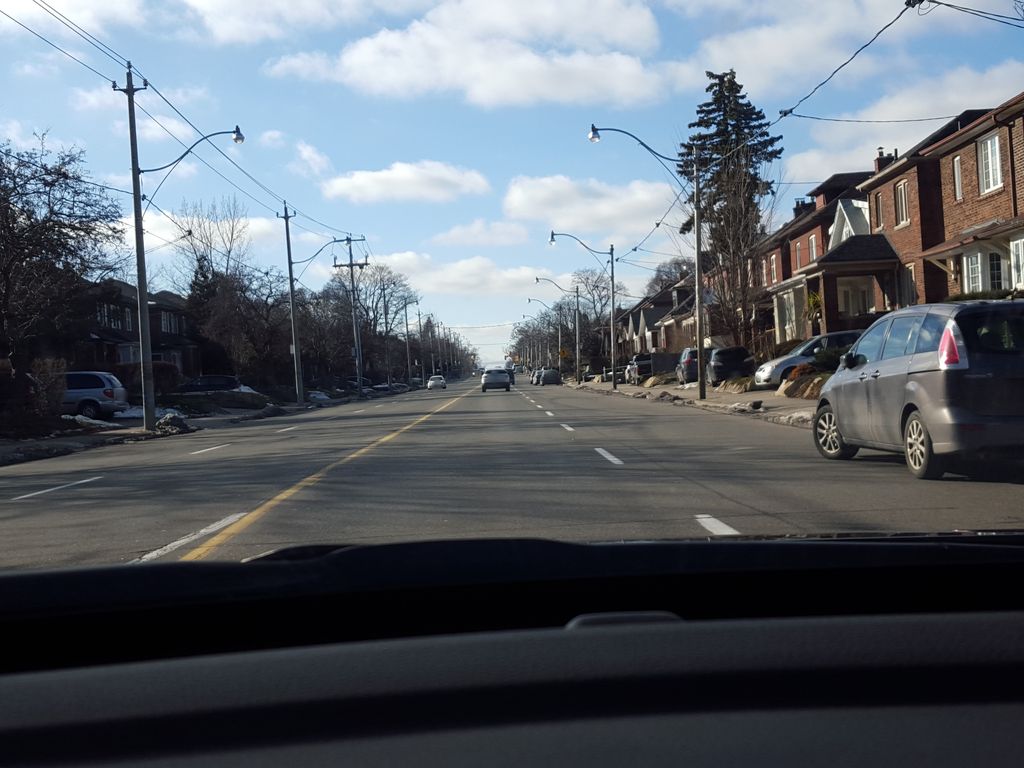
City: toronto